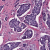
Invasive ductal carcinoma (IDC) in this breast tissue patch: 1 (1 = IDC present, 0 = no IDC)